Question: I wanted to get scaled instance of a buffered image and I did:
'''
public void analyzePosition(BufferedImage img, int x, int y){
img = (BufferedImage) img.getScaledInstance(getWidth(), getHeight(), Image.SCALE_SMOOTH);
....
}
'''
but I do get an exception:
'''
Exception in thread "AWT-EventQueue-0" java.lang.ClassCastException: sun.awt.image.ToolkitImage cannot be cast to java.awt.image.BufferedImage
at ImagePanel.analyzePosition(ImagePanel.java:43)
'''
I wanted then to cast to 'ToolkitImage' then use the method 'getBufferedImage' I read about in other articles. The problem is there is no class such as 'sun.awt.image.ToolkitImage' I cannot cast to it because Eclipse does not even see this class. I use 'Java 1.7' and 'jre1.7'.

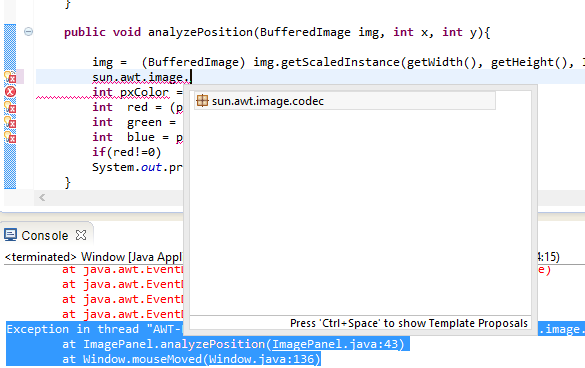
Answer: You can create a new image, a BufferedImage with the TookitImage.
'''
Image toolkitImage = img.getScaledInstance(getWidth(), getHeight(),
Image.SCALE_SMOOTH);
int width = toolkitImage.getWidth(null);
int height = toolkitImage.getHeight(null);
// width and height are of the toolkit image
BufferedImage newImage = new BufferedImage(width, height,
BufferedImage.TYPE_INT_ARGB);
Graphics g = newImage.getGraphics();
g.drawImage(toolkitImage, 0, 0, null);
g.dispose();
// now use your new BufferedImage
'''